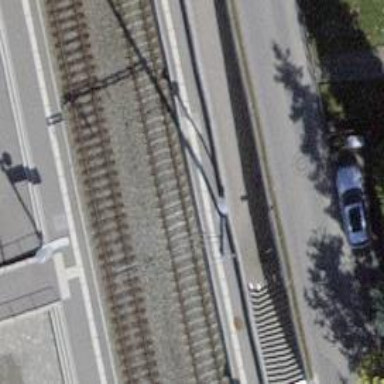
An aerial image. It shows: Footway passing through tunnel.